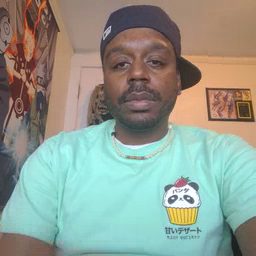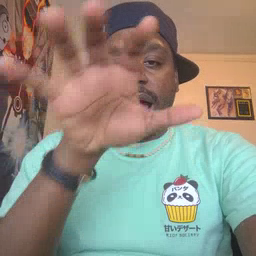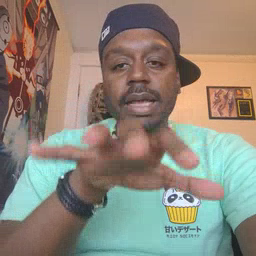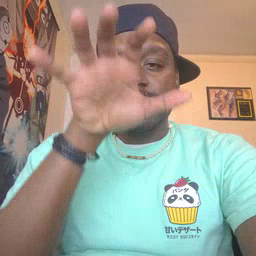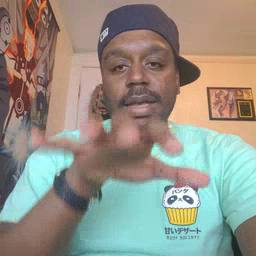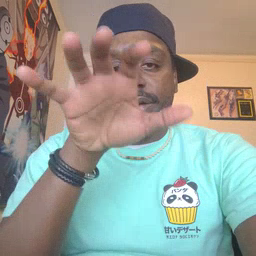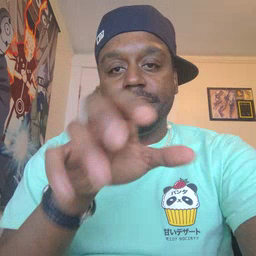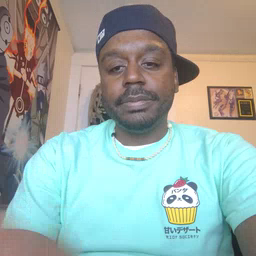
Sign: alligator